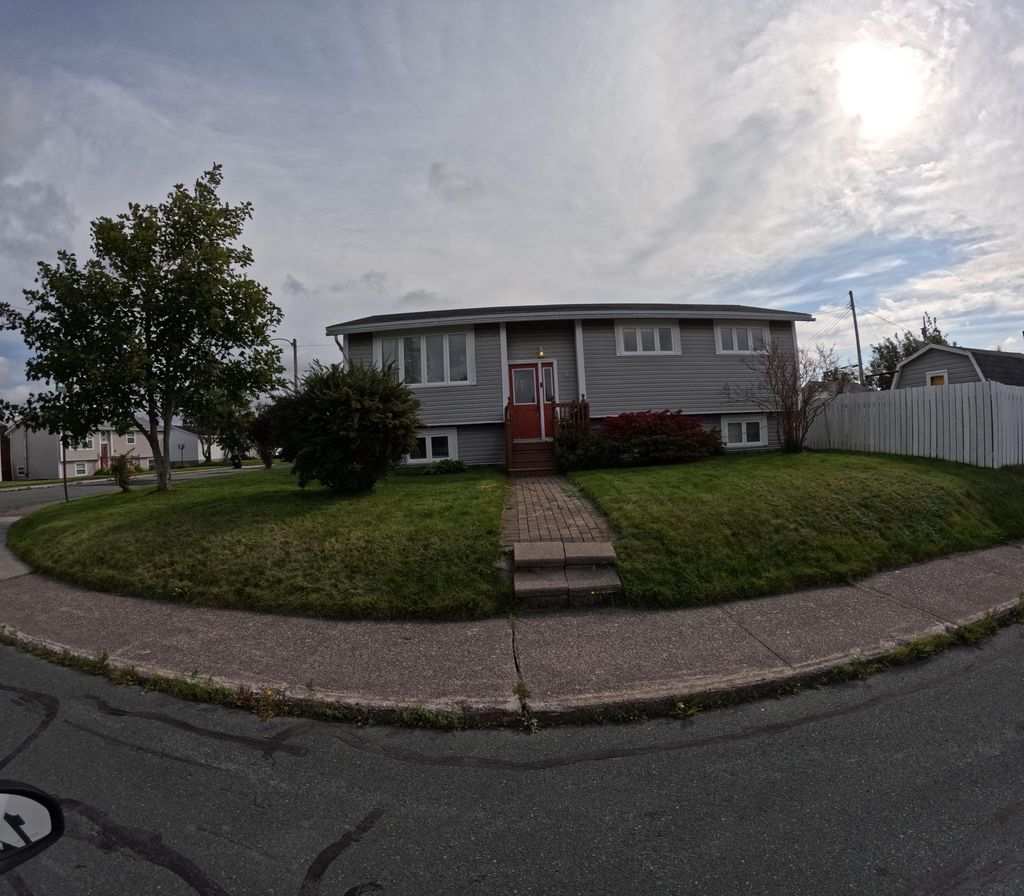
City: st_johns